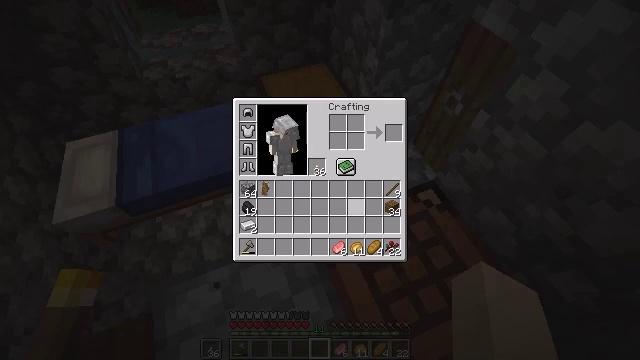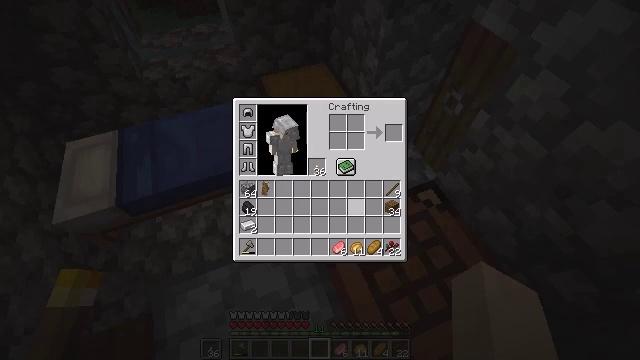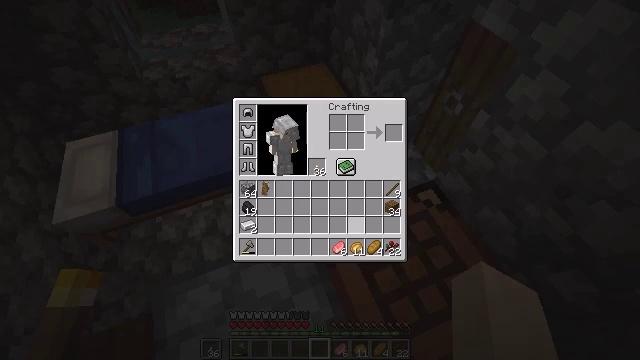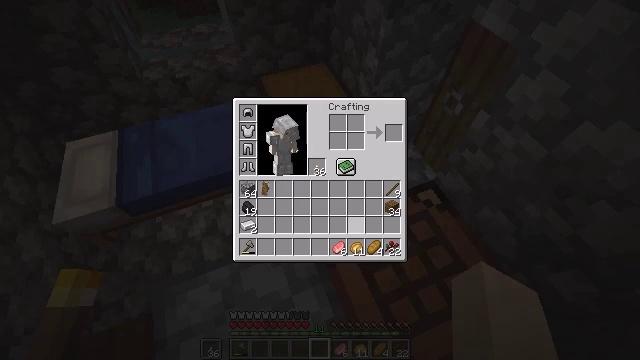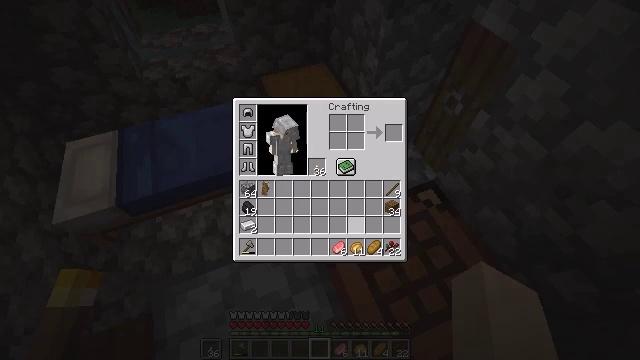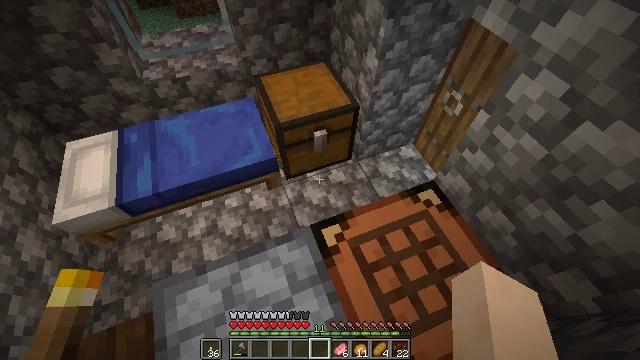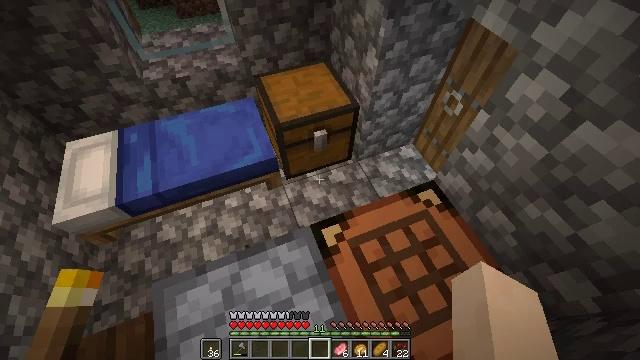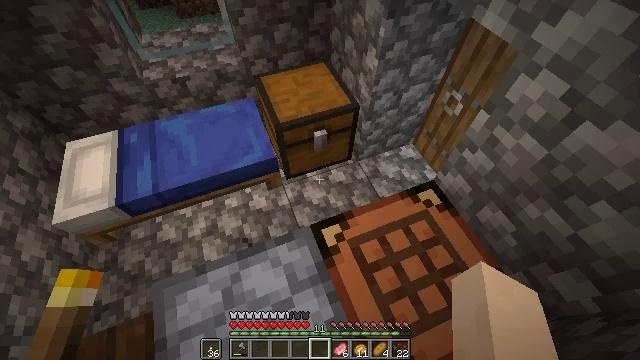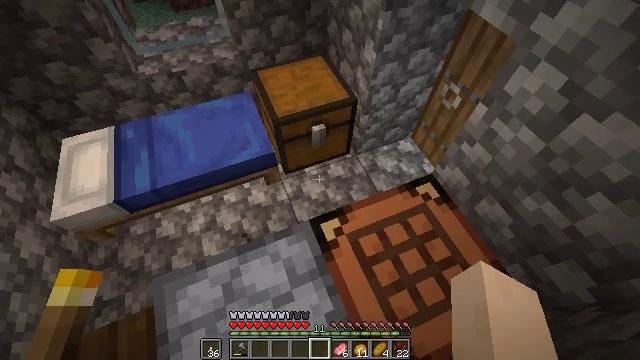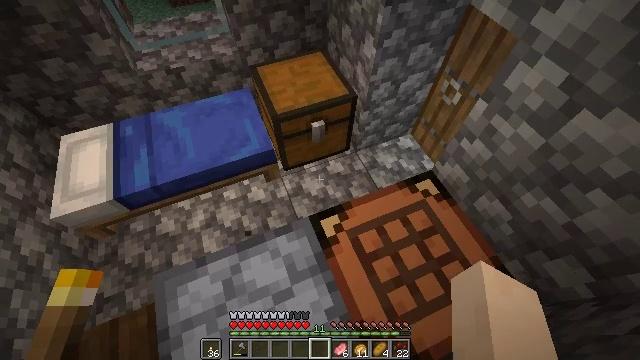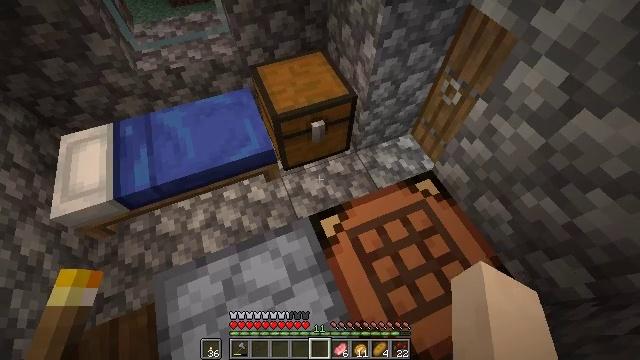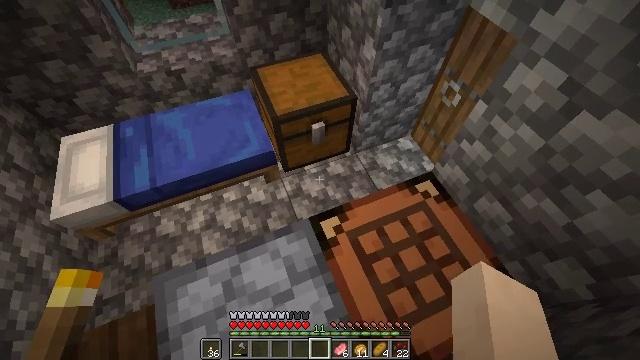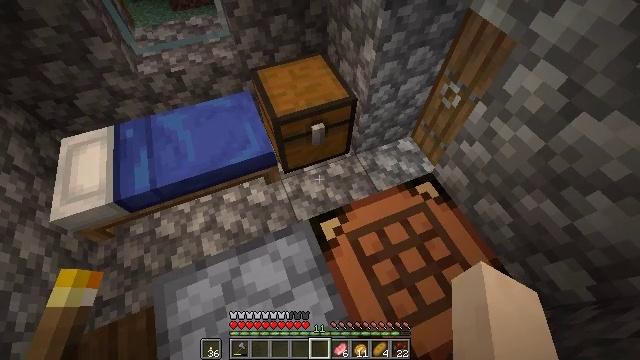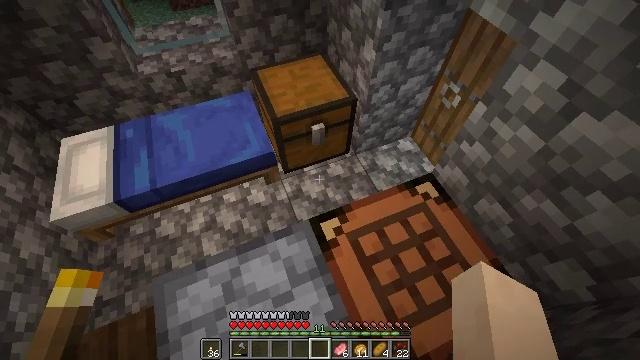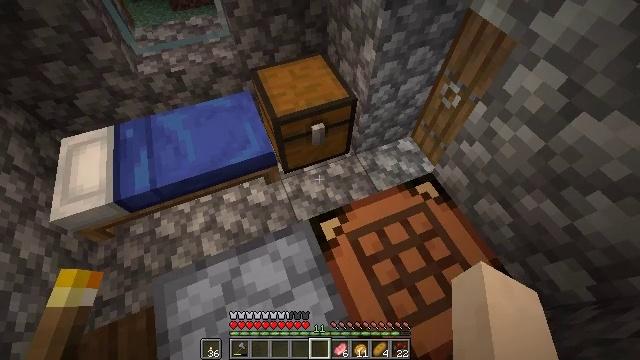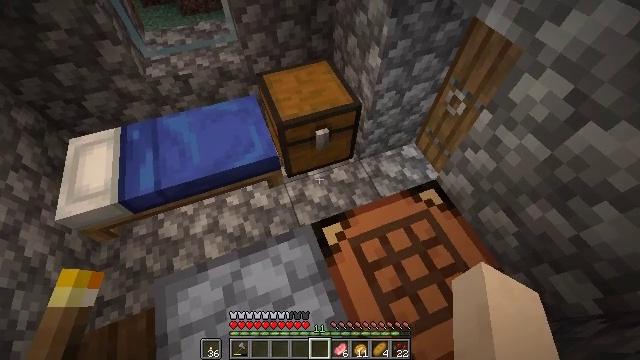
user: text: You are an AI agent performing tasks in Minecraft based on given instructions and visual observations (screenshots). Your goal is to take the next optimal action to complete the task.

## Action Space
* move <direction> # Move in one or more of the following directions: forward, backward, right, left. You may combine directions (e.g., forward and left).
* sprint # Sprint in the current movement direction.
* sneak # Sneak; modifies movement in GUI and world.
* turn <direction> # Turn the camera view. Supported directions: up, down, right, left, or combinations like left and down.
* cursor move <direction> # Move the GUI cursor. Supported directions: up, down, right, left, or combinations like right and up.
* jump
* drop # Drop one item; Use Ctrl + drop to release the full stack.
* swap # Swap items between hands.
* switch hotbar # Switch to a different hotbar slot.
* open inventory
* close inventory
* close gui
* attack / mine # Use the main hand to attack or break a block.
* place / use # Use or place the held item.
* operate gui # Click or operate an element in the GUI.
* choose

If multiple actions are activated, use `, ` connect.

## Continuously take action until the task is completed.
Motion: motion action
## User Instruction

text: Kill a zombie villager.
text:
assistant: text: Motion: no_op
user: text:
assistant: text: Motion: no_op
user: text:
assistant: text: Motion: no_op
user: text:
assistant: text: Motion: no_op
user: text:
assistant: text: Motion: close inventory
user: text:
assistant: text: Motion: close inventory
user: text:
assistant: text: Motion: no_op
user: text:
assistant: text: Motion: turn down
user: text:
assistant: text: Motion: no_op
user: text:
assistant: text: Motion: no_op
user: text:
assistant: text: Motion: no_op
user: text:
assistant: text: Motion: no_op
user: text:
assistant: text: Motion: no_op
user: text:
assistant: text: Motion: no_op
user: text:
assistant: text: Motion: turn left and up
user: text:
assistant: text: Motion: no_op
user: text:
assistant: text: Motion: no_op
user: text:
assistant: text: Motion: no_op
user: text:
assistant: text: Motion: no_op
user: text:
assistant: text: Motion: no_op
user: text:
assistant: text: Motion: no_op
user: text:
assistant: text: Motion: no_op
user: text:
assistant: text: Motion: no_op
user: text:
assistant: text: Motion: no_op
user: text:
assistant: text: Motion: no_op
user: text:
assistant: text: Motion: no_op
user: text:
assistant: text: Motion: no_op
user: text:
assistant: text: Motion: no_op
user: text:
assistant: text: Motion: no_op
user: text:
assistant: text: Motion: no_op